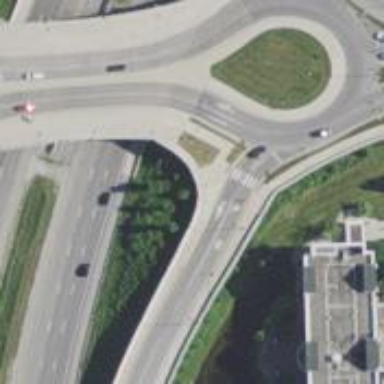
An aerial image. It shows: Cycleway with marked crossing. There is asphalt surface with crossing island.